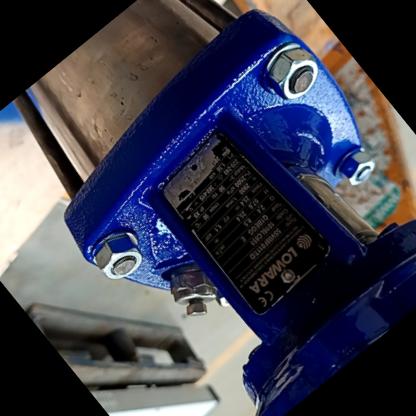
Klasa: tabliczka-znamionowa